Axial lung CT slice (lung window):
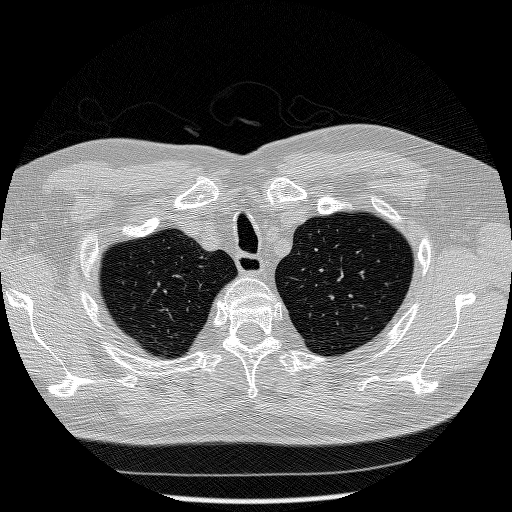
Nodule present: no